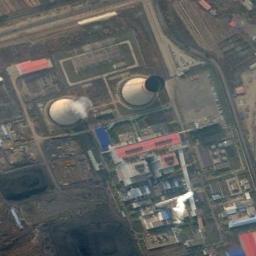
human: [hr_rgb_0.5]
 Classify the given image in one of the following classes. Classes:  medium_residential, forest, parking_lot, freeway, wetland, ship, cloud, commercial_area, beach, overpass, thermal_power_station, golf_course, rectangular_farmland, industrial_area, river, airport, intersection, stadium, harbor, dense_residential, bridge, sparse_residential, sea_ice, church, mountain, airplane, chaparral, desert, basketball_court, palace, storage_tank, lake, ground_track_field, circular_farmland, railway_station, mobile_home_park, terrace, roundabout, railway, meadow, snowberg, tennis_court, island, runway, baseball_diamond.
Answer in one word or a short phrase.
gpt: thermal_power_station